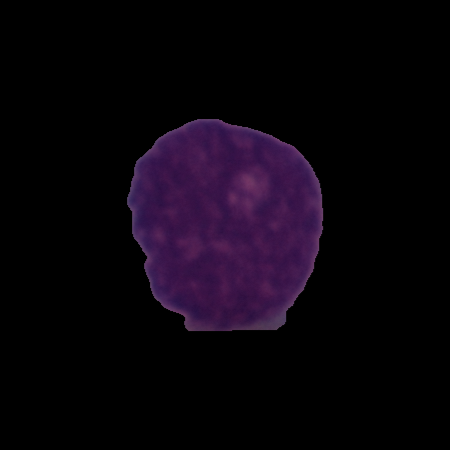
Label: cancer